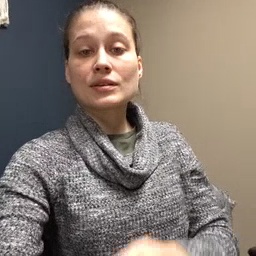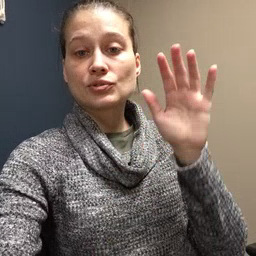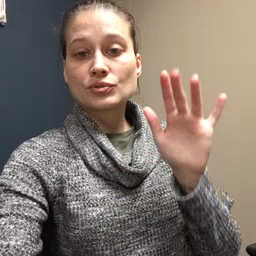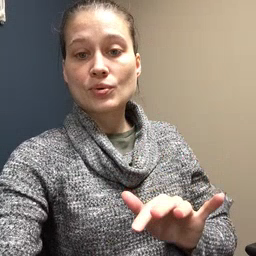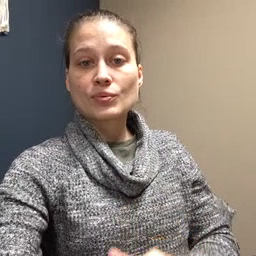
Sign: snow